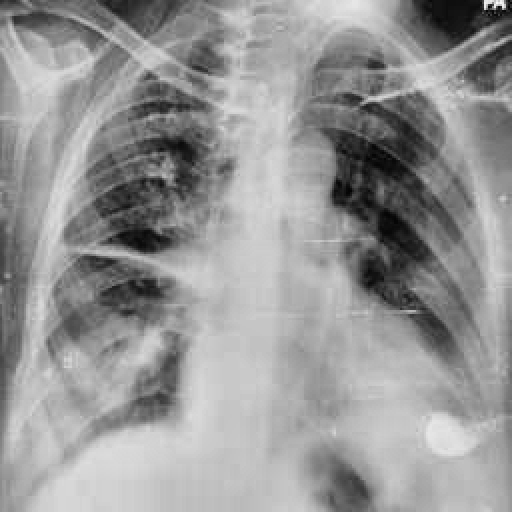
Finding: TUBERCULOSIS